Question: I am working with form validation in magento with prototype validation.js
The validation works very fine for form but only once. It means once I try to submit form without content then it shows me error on those fields which is required.
Then if I fill all fields then error messages remains there: <URL>

That means it validates but when it shows me the errors, then in same time I add content then errors remain same and not allow me to submit form.
Thanks
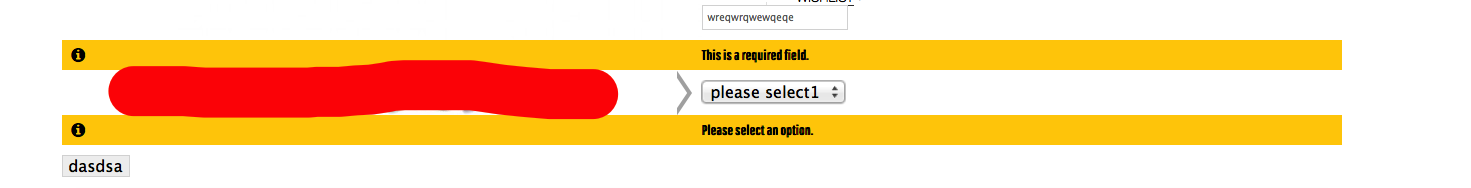
Answer: The problem was that the js file ( animation.js ) was conflicting with prototype.
Removing animation.js solved the problem.